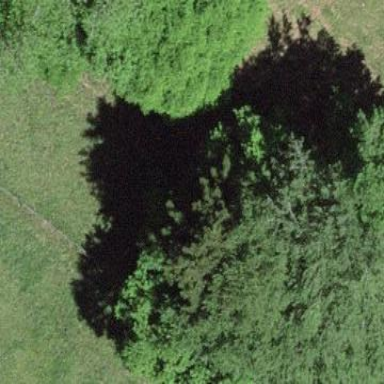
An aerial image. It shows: Forest area.